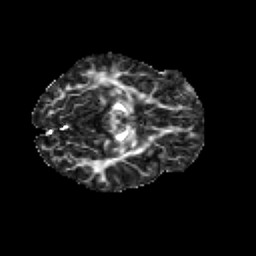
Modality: FA
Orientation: axial
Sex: male
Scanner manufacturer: siemens
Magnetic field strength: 3 T
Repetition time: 5 s
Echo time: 0.071 s